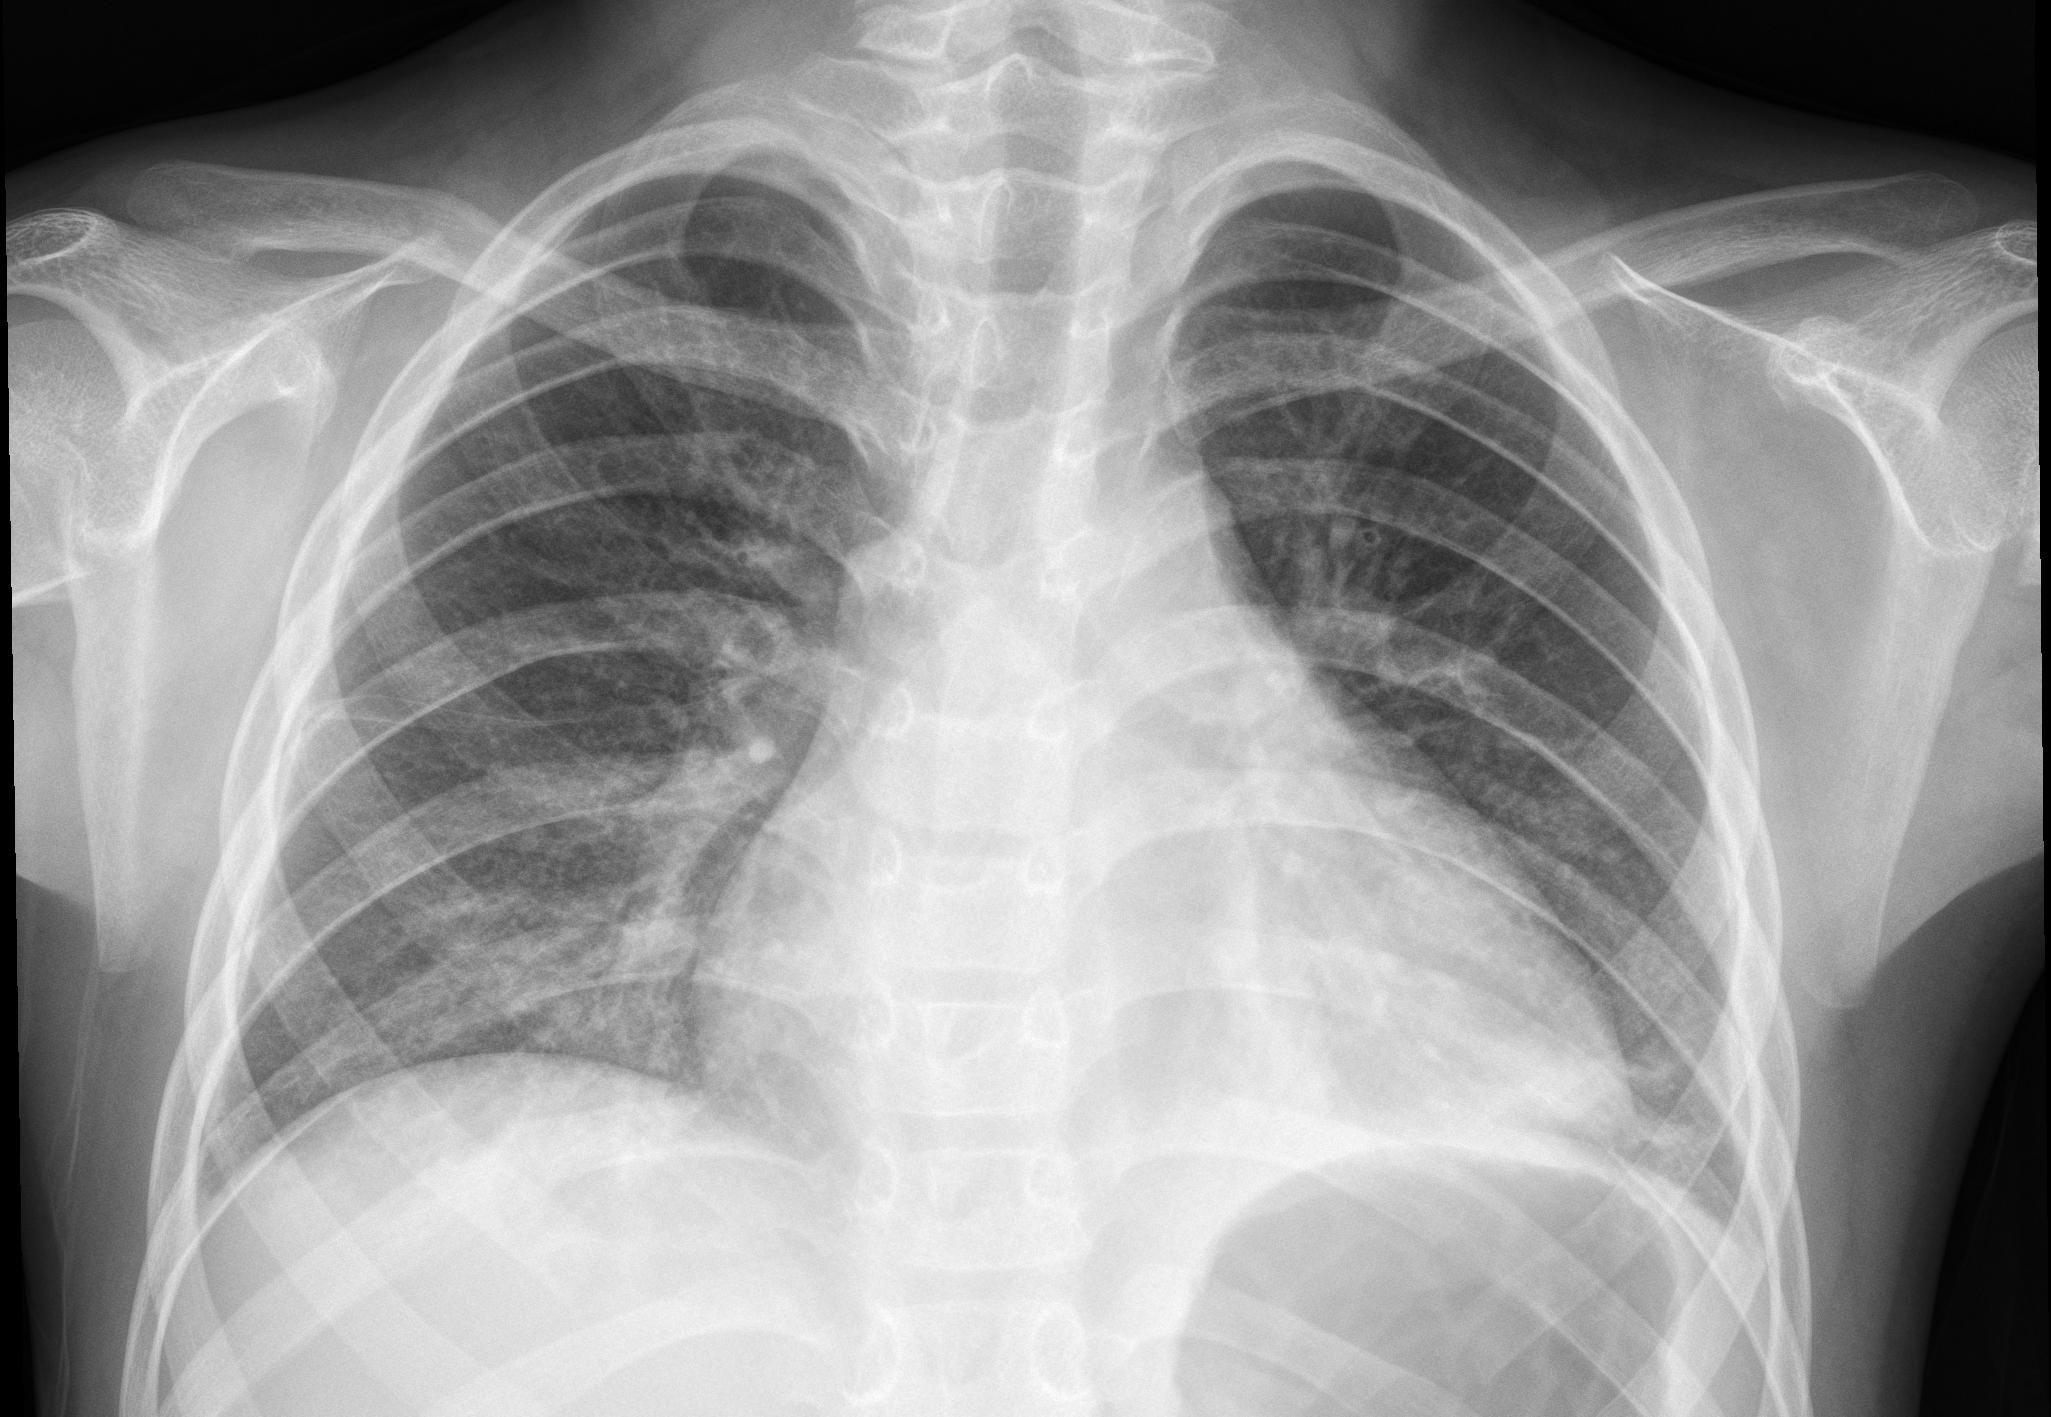
Diagnosis: PNEUMONIA